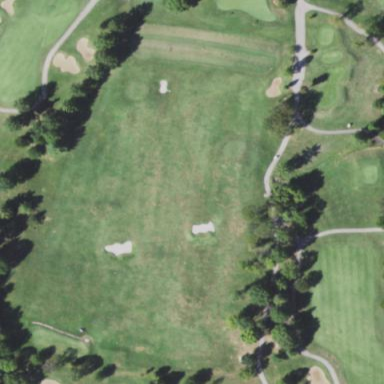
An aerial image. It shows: Grassy area designated for driving range golf.